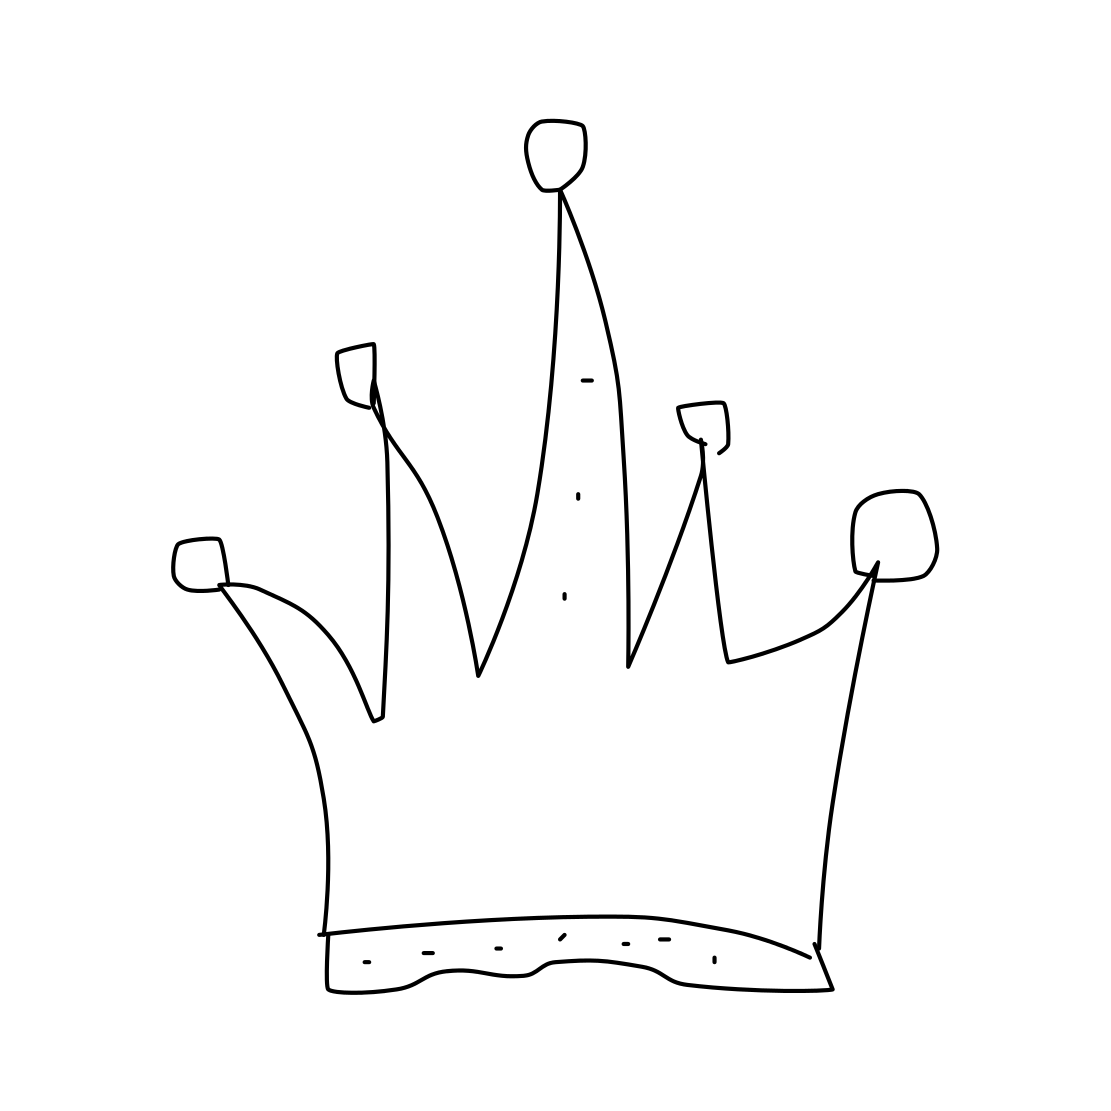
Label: crown